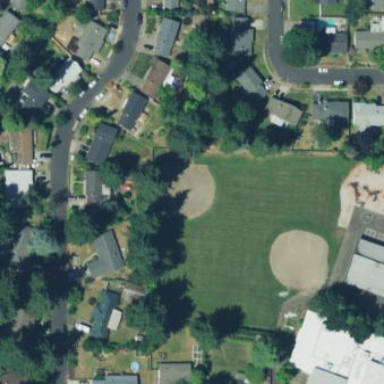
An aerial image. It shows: Baseball pitch for leisure land.